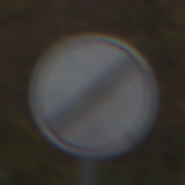
Verkehrszeichen: EndeSaemtlicherBegrenzungen
Umgebung: Outdoor, Nature
Tageszeit: Midday
Wetter: Overcast
Licht: Natural
Jahreszeit: Autumn
Kontrast: LowContrast